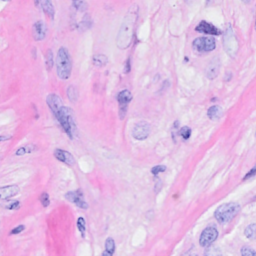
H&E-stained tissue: Breast